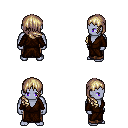
a pixel art fantasy rpg character, male body template, dark elf, purple skin, brown robe, robe skirt, white blonde right-swept hairstyle, four views (front, back, left, right), 2x2 character sprite sheet, small pixel art, hard edges, no anti-aliasing